Question: How can i delete a rect area in a UIImage? My idea is i got a Solid colour image and a CGRect rectangle and i would like to deleted the CGrect in the UIImage so that the CGRect area will be transparent. Please refer to the image below. The Semi-red is my uiimage and i would like to deleted the middle rect so that it is transparent for me to view the background image.

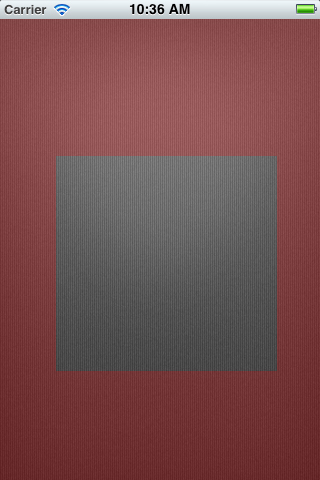
Answer: '''
UIImage *yourImage;
CGRect imageRect = CGRectMake(0, 0, yourImage.size.width, yourImage.size.height);
CGRect grayRect = CGRectMake(20, 20, 20, 20);
CGRect rects[2] = {
imageRect,
grayRect
};
CGContextClipToRects(context, rects, 2);
[yourImage drawInRect:imageRect];
'''